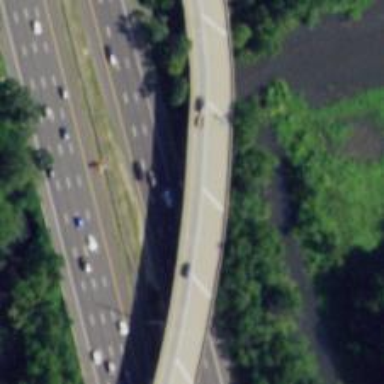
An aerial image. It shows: Urban freeway expressway bridge crossing over the motorway.